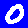
Digit: 0